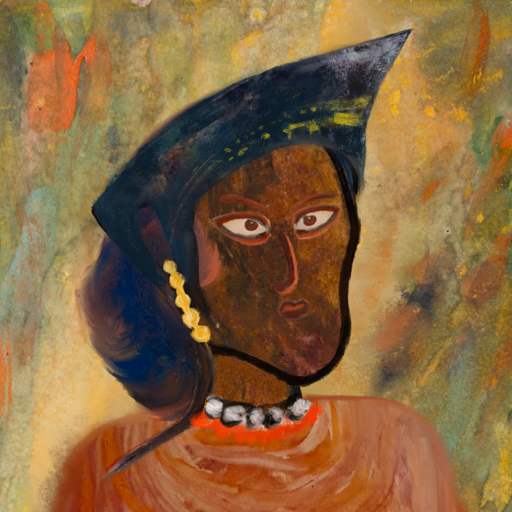
Background: Comrade, Head And Neck Side: Mosgoul, Face Side: Roy_Bahadur, Bust: Pious_Lady, Hair Side: Mother_And_Son_Son, Head Accessory: Irani, Second Necklace: Blank, Necklace: An_Impression, Baby: Blank